Question: my html table is expected to display variables from mysql table using php , but the table rather displays the raw codes in its cells and not the variables
Below is the diagram of the table:

'''
<?php
$host="localhost"; // Host name
$username="root"; // Mysql username
$password=""; // Mysql password
$db_name="test"; // Database name
$tbl_name="test_mysql"; // Table name
$server_name="localhost";
// Create connection
$con = new mysqli($server_name, $username, $password, $db_name , 3306);
if ($con->connect_error) {
die("Connection failed: " . $con->connect_error);
}
// get value of id that sent from address bar
$id=$_GET['id'];
// Retrieve data from database
$sql="SELECT * FROM $tbl_name WHERE id='$id'";
$result = $con->query($sql);
$rows = $result->fetch_assoc();
?>
<table width="400" border="0" cellspacing="1" cellpadding="0">
<tr>
<form name="form1" method="post" action="update_ac.php">
<td>
<table width="100%" border="0" cellspacing="1" cellpadding="0">
<tr>
<td>&nbsp;</td>
<td colspan="3"><strong>Update data in mysql</strong> </td>
</tr>
<tr>
<td align="center">&nbsp;</td>
<td align="center">&nbsp;</td>
<td align="center">&nbsp;</td>
<td align="center">&nbsp;</td>
</tr>
<tr>
<td align="center">&nbsp;</td>
<td align="center"><strong>Name</strong></td>
<td align="center"><strong>Lastname</strong></td>
<td align="center"><strong>Email</strong></td>
</tr>
<tr>
<td>&nbsp;</td>
<td align="center">
<input name="name" type="text" id="name" value="<? echo $rows['name']; ?>">
</td>
<td align="center">
<input name="lastname" type="text" id="lastname" value="<? echo $rows['lastname']; ?>" size="15">
</td>
<td>
<input name="email" type="text" id="email" value="<? echo $rows['email']; ?>" size="15">
</td>
</tr>
<tr>
<td>&nbsp;</td>
<td>
<input name="id" type="hidden" id="id" value="<? echo $rows['id']; ?>">
</td>
<td align="center">
<input type="submit" name="Submit" value="Submit">
</td>
<td>&nbsp;</td>
</tr>
</table>
</td>
</form>
</tr>
</table>
<?php
// close connection
$con->close();
?>
'''
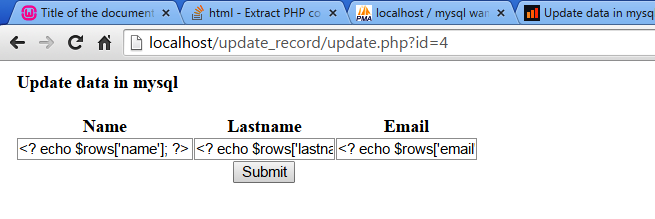
Answer: All the php versions do not support this short cut '<?=' so at the server where you are executing this code you need to replace '<?' with '<?php'.